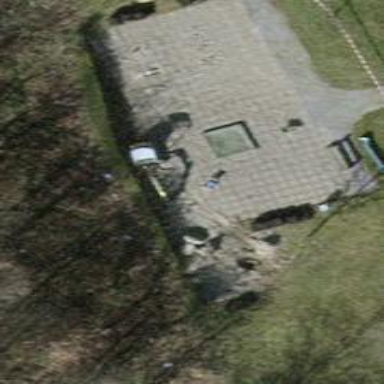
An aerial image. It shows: Playground area for leisure activities on the land.